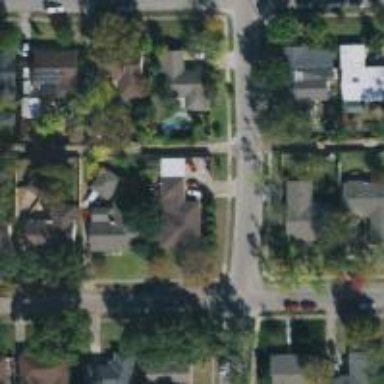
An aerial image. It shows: Alley classified as service road.